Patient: sex M, age 40
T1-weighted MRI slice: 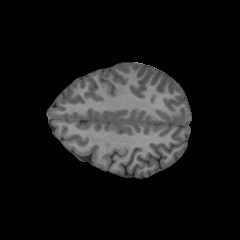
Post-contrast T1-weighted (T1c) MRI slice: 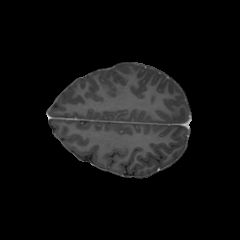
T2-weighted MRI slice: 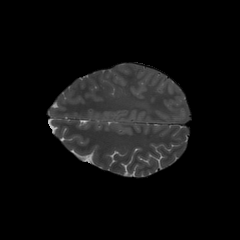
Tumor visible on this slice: no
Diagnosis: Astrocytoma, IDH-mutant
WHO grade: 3